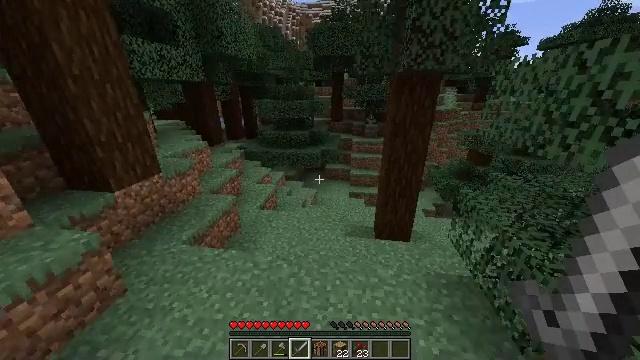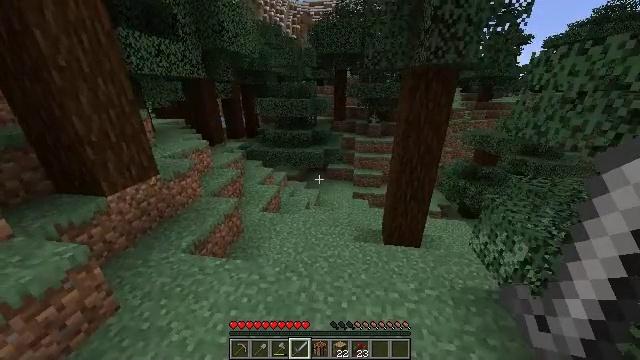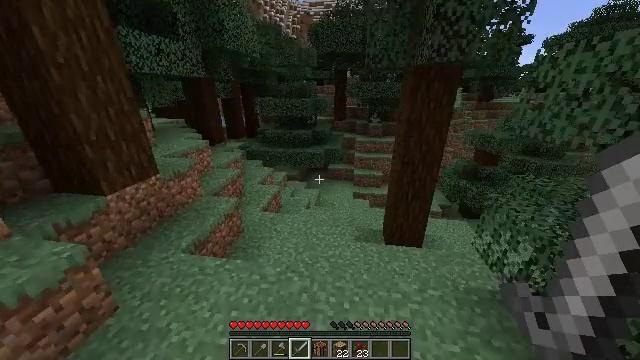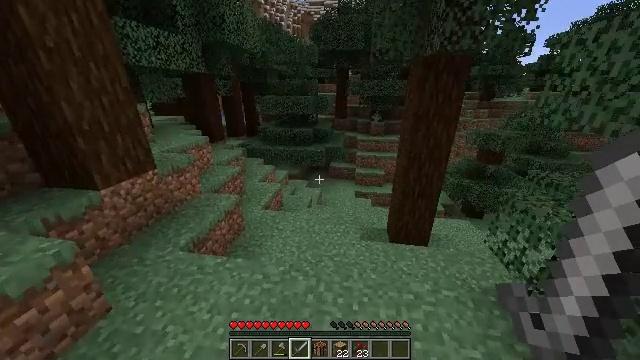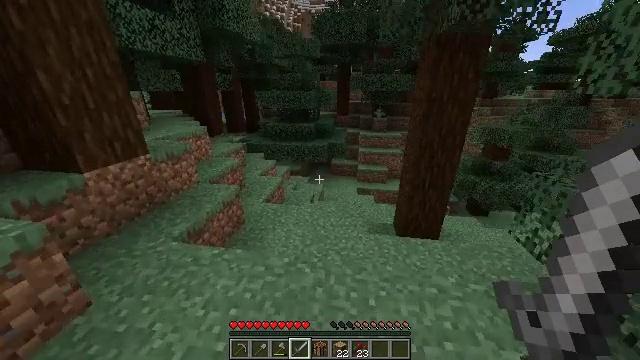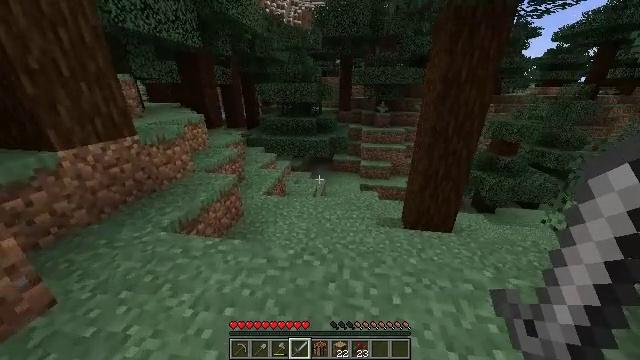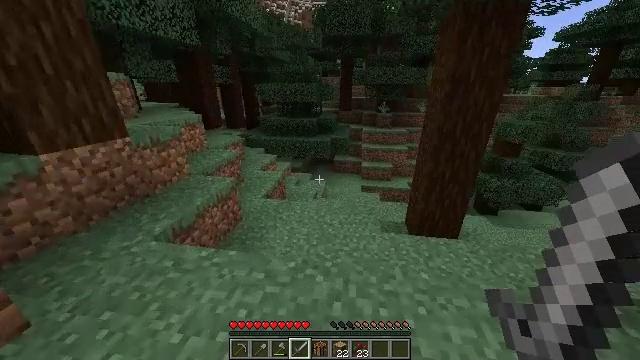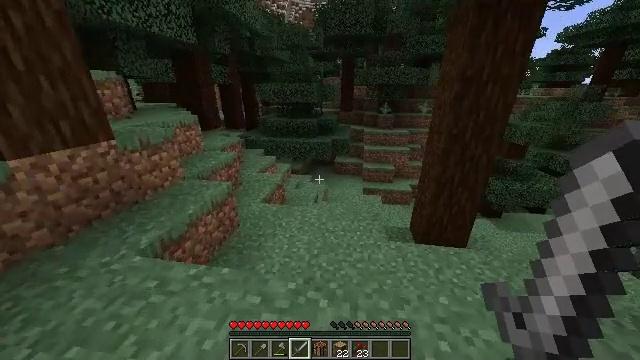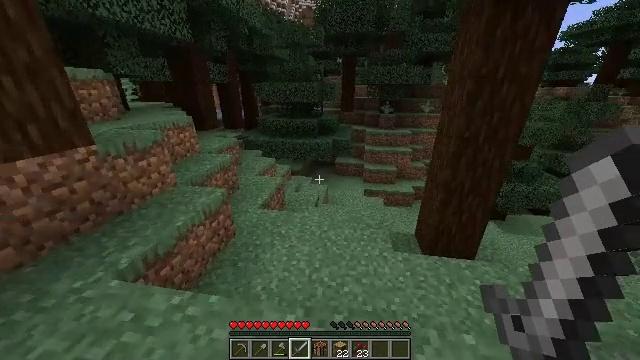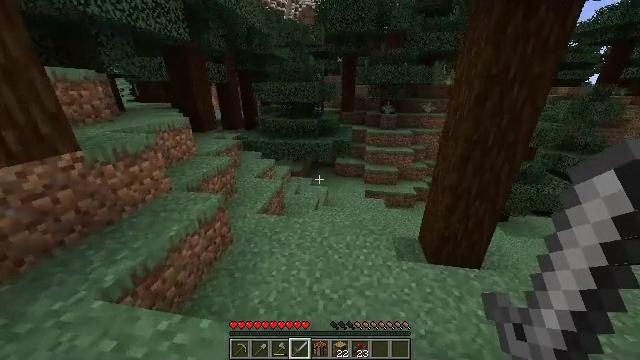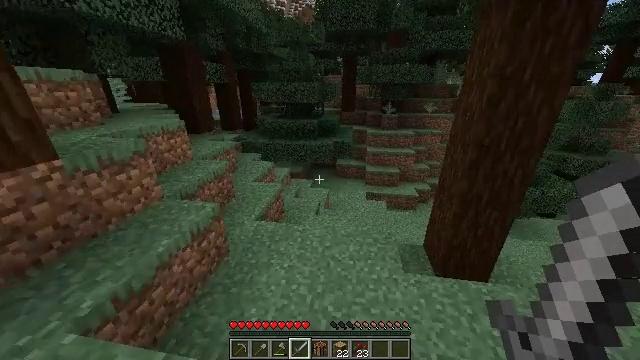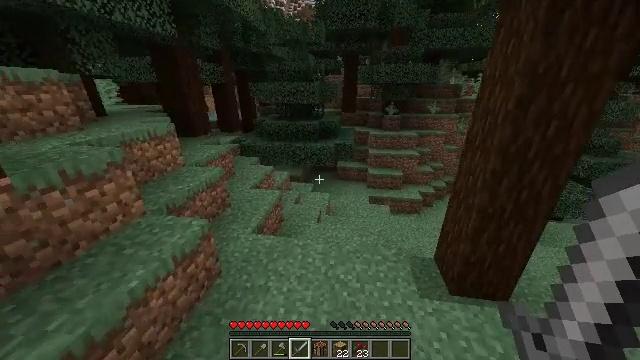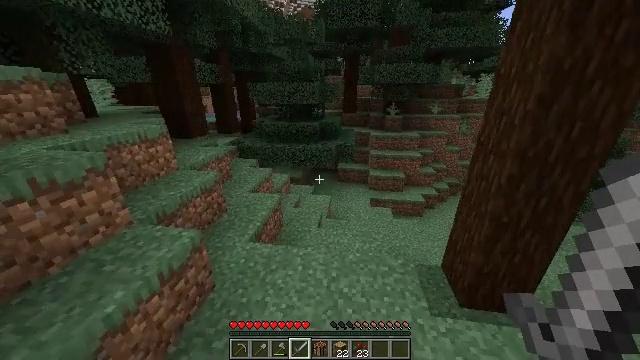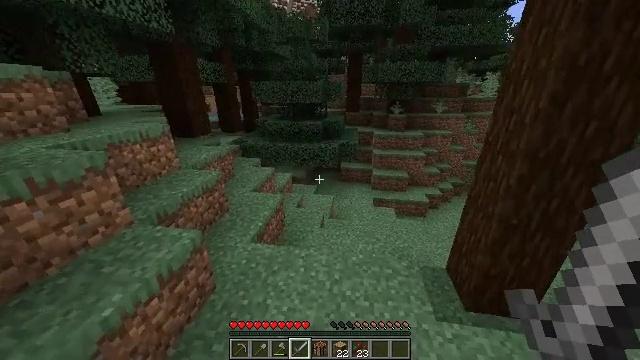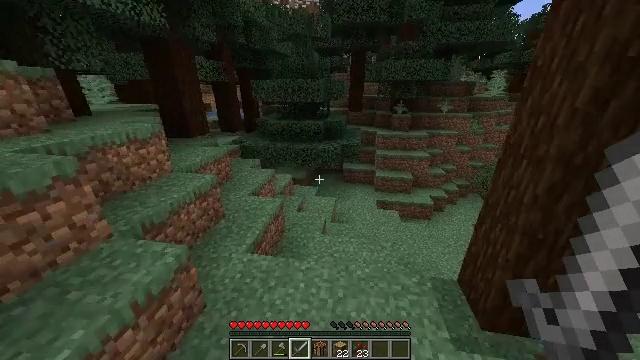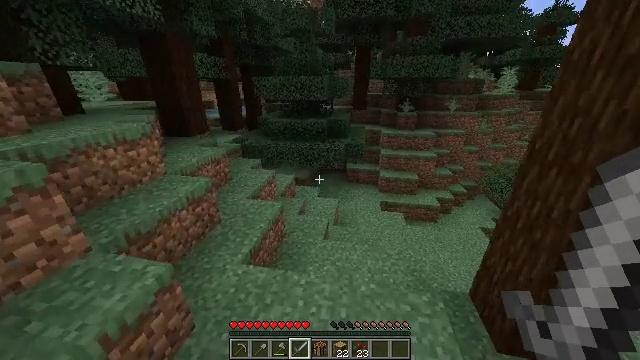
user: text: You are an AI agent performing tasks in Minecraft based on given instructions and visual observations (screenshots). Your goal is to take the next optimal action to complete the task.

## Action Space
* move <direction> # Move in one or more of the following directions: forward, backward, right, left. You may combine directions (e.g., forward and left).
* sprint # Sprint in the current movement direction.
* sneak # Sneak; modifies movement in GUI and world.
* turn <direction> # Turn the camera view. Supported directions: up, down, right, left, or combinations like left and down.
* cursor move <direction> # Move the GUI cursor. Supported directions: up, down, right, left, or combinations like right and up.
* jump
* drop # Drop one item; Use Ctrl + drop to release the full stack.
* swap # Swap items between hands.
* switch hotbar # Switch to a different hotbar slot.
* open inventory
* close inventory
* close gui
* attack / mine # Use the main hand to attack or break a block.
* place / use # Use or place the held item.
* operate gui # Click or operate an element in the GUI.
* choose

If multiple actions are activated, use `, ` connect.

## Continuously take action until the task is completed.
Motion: motion action
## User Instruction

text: Retrieve the blue bed from the ground.
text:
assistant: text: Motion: move forward and move left, sprint
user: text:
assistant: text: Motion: move forward and move left, sprint
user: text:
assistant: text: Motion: move forward, sprint
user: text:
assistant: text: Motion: move forward, sprint
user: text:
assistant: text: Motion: move forward, sprint
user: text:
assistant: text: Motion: move forward, sprint
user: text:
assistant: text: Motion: move forward, sprint
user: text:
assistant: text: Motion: move forward, sprint
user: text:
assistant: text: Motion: move forward, sprint
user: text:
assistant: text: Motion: move forward, sprint
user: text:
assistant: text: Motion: move forward, sprint
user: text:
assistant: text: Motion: move forward, sprint
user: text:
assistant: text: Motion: move forward, sprint
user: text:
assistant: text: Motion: move forward, sprint
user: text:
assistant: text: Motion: move forward, sprint
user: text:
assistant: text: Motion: move forward, sprint, turn left
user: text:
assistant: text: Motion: move forward, sprint, turn left
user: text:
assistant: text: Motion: move forward, sprint, turn left
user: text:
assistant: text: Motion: move forward, sprint
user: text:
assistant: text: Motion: move forward, sprint
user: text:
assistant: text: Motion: move forward, sprint
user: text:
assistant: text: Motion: move forward, sprint
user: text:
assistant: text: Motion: move forward, sprint
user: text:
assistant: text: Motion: move forward, sprint
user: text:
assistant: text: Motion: move forward, sprint
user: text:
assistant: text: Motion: move forward, sprint
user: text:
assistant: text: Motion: move forward, sprint
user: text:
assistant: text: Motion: move forward, sprint
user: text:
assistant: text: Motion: move forward, sprint
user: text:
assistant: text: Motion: move forward, sprint